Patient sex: F
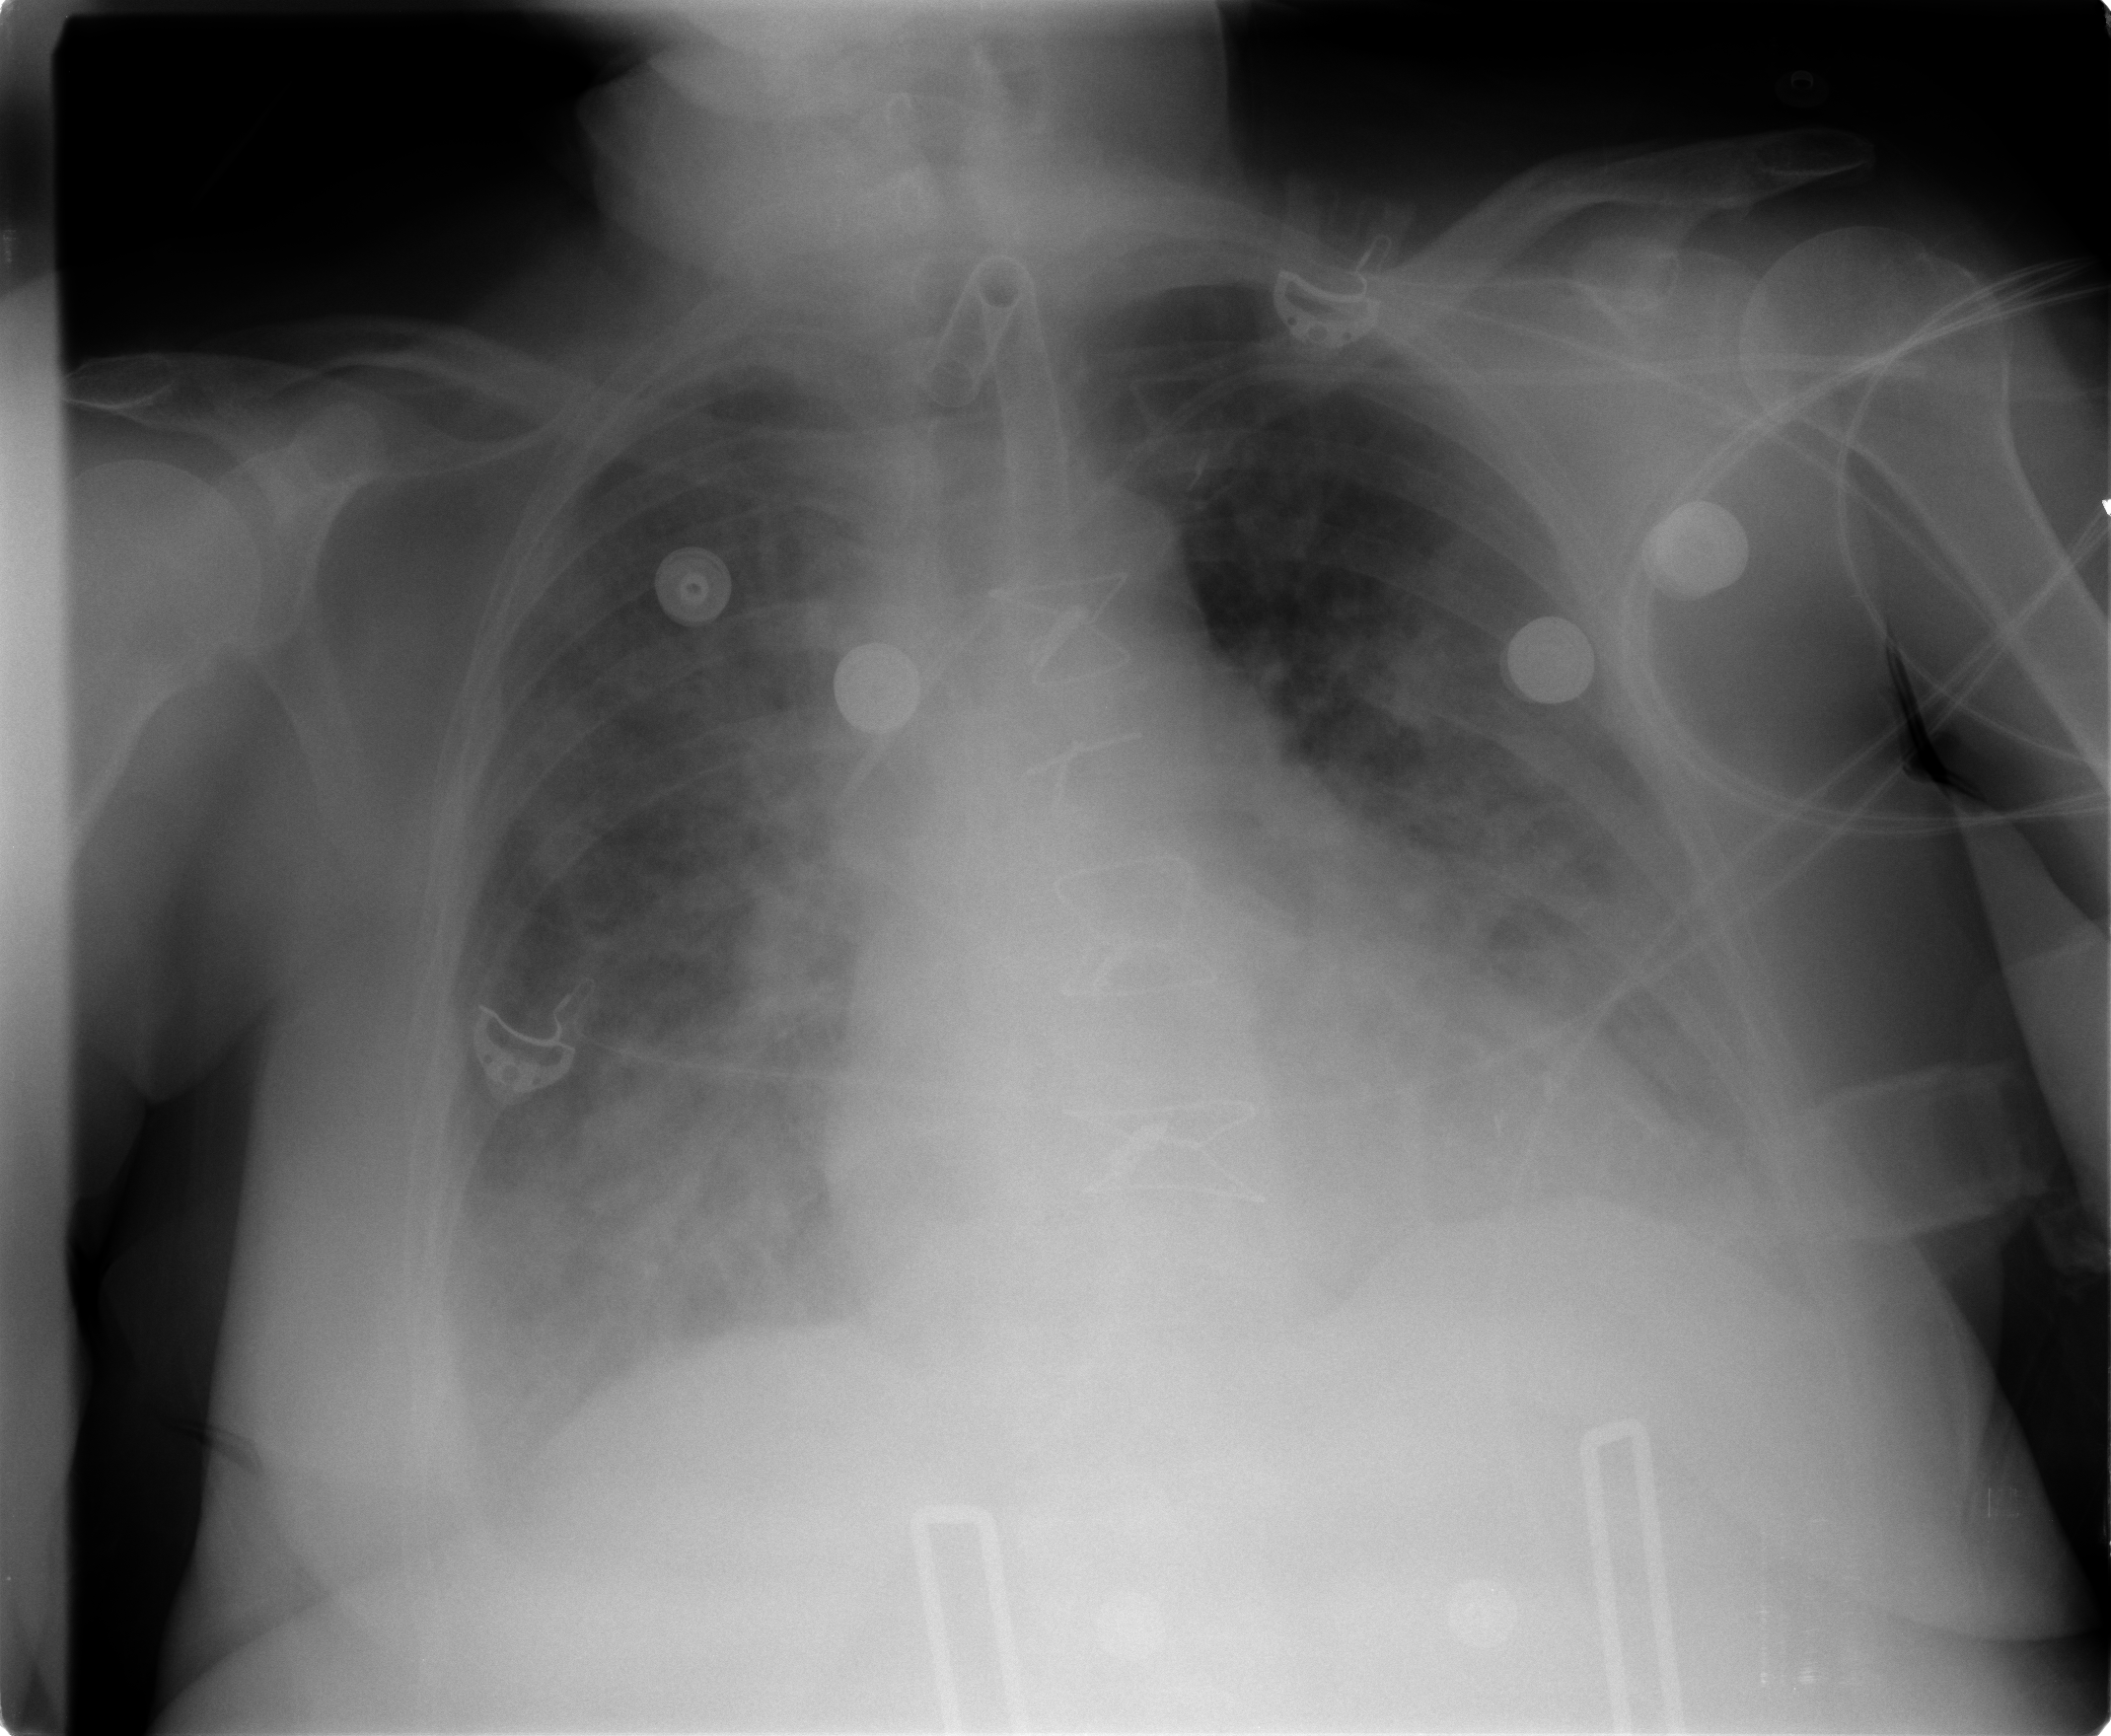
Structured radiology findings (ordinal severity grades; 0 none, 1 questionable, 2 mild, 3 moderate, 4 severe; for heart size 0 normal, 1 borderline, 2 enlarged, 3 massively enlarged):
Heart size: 0
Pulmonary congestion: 2
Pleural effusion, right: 2
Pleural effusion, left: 1
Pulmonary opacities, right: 3
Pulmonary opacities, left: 2
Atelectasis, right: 2
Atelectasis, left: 2